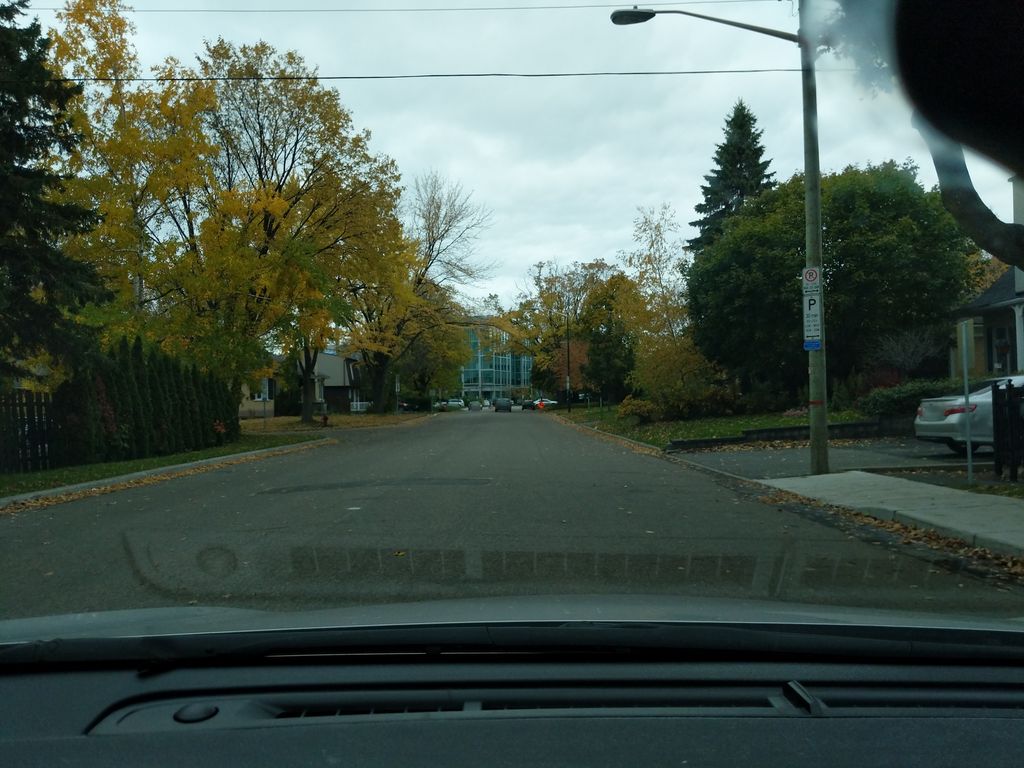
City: quebec_city